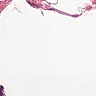
Metastatic tissue present: no